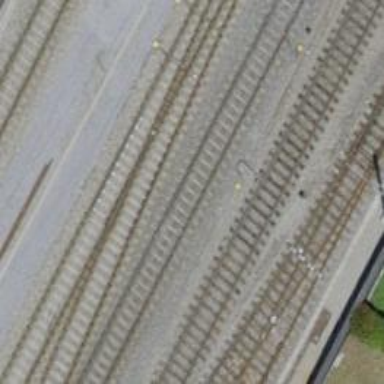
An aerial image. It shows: Railway siding with one electrified track and contact line.